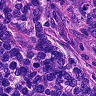
Metastatic tissue present: yes